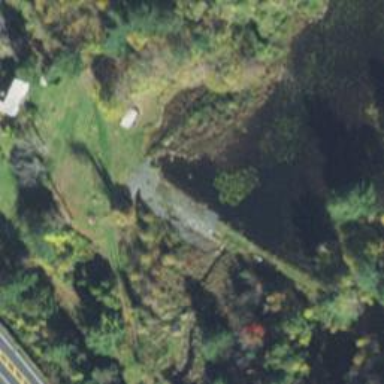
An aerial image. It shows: Culvert tunnel.